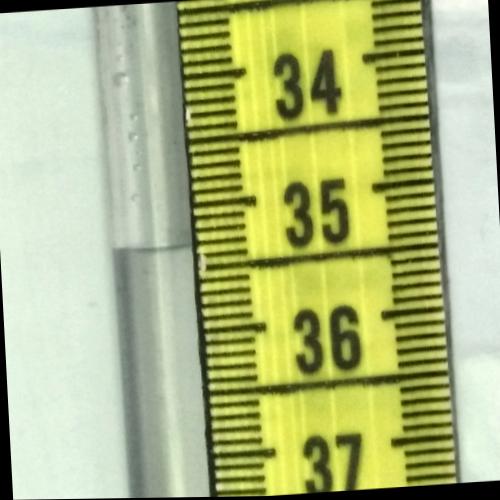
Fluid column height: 35.3 cm